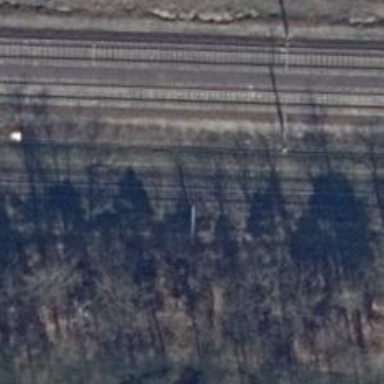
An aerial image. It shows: Milestone along the railway track with catenary mast.